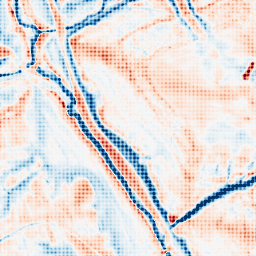
Category: edge_preserving
Decomposition family: guided
Decomposition parameters: radius: 8
eps: 0.001
Upsampling method: sinc_blackman
Upsampling parameters: scale: 4
kernel_size: 4
Upsampling scale: 4